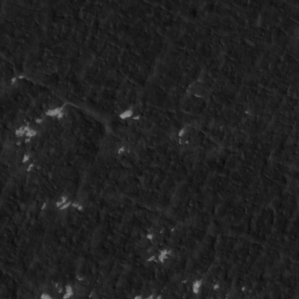
Label: non_frost